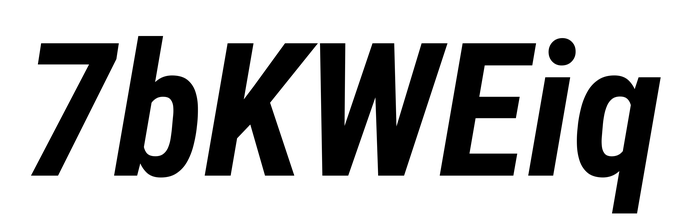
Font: Roboto-Italic_Condensed_Bold_Italic